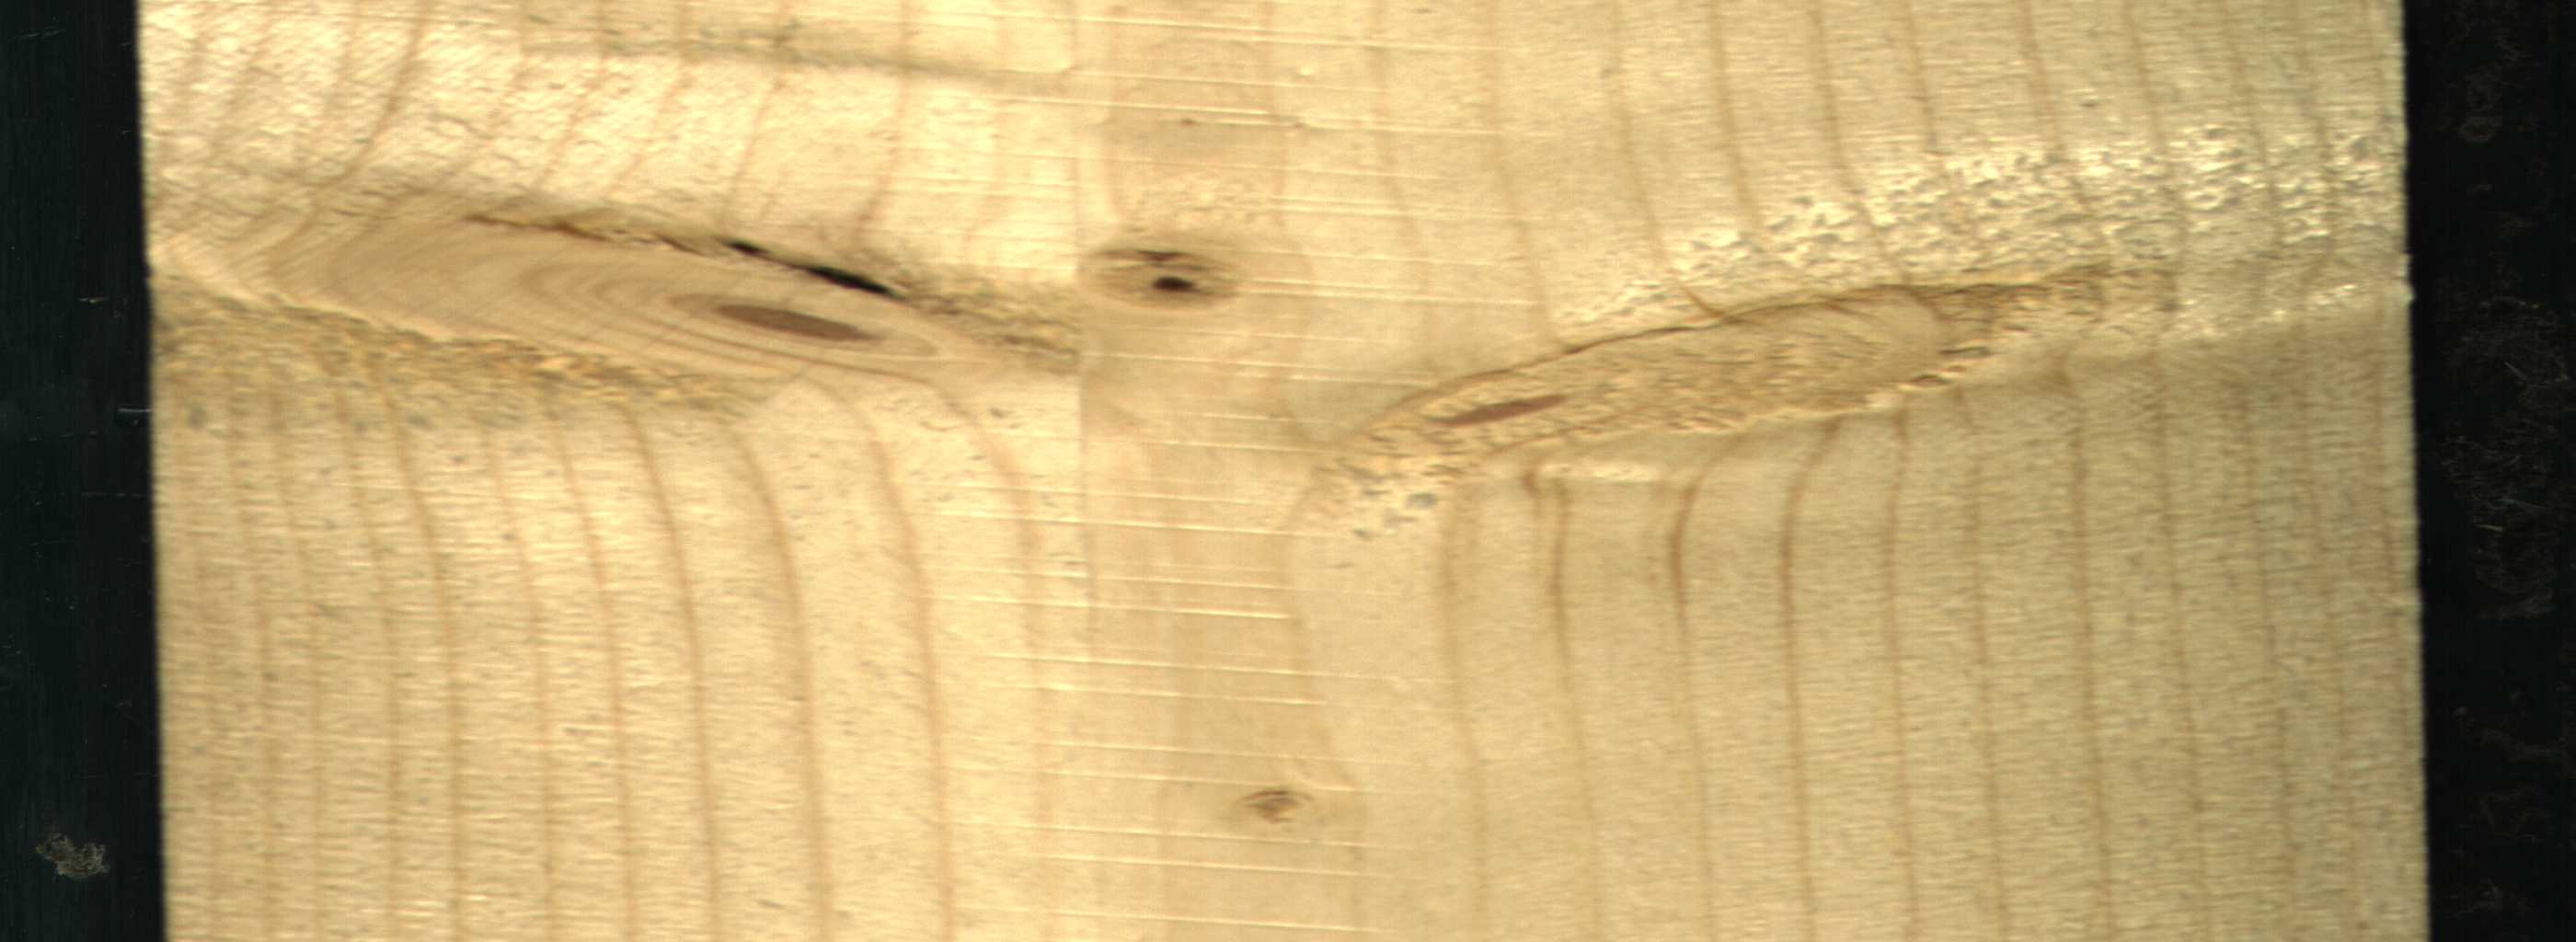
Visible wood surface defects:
Live_Knot
Live_Knot
Live_Knot
Live_Knot